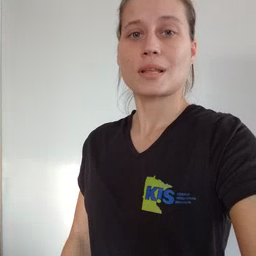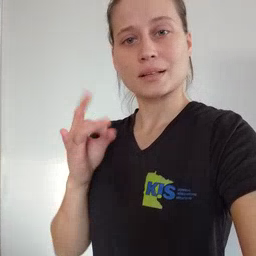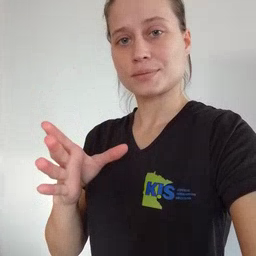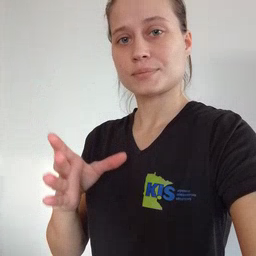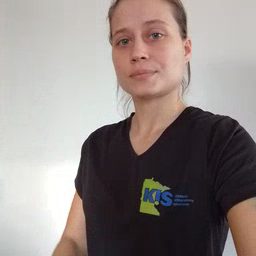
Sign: hate